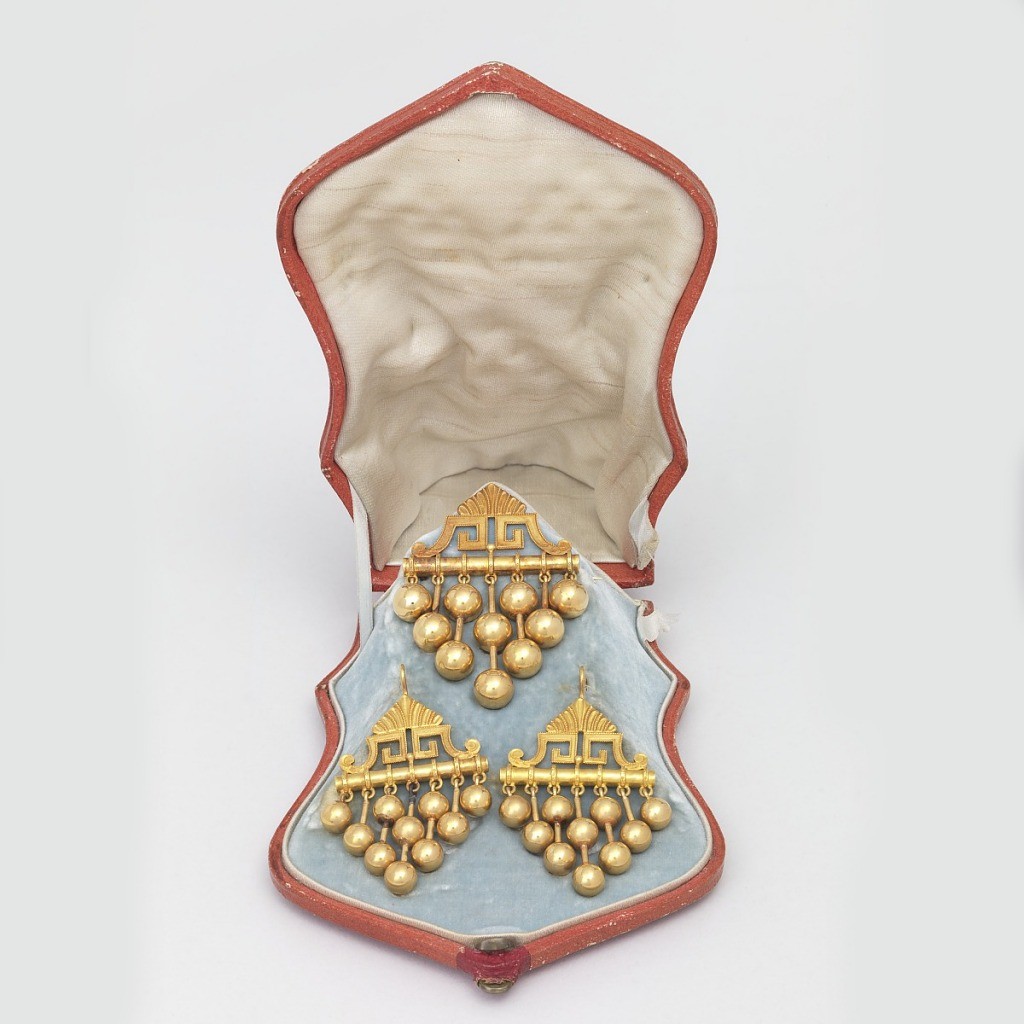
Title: Earrings
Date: ca. 1880
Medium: Gold
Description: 1946-50-37-a,b: (A)Brooch with a bar surmounted by pointed ornamen...;     1946-50-38-a,b: a) Earrings in design of bar surmounted by pointed...